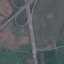
Label: Highway